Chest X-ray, AP view. Patient: 52 years old, sex M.
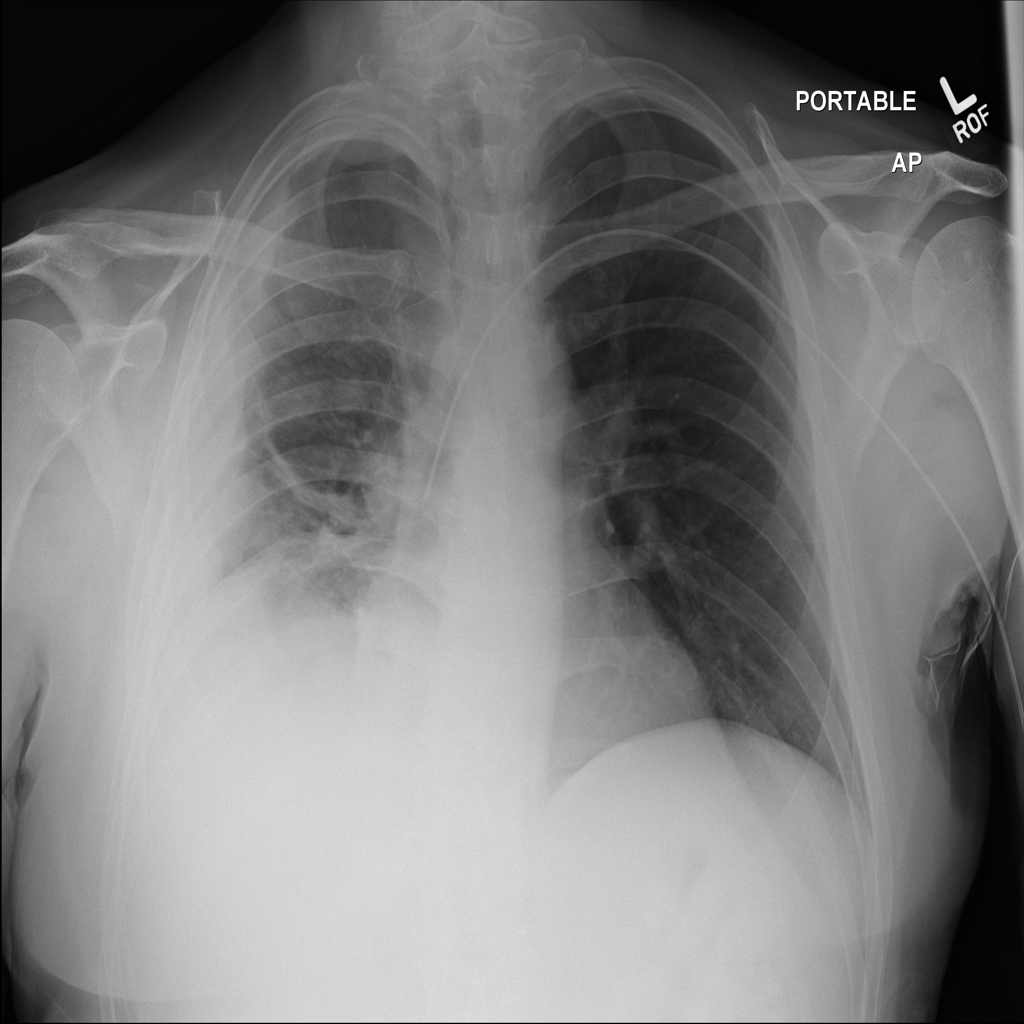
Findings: No Finding